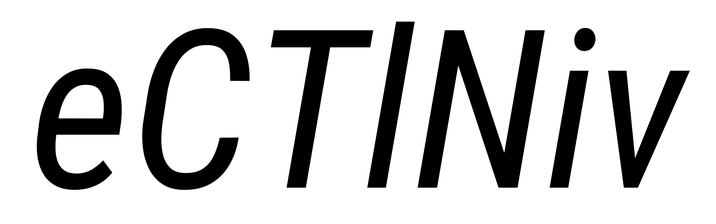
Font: Roboto-Italic_Condensed_Italic